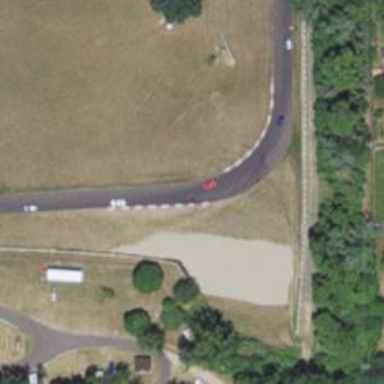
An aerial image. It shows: Raceway for motor sports.